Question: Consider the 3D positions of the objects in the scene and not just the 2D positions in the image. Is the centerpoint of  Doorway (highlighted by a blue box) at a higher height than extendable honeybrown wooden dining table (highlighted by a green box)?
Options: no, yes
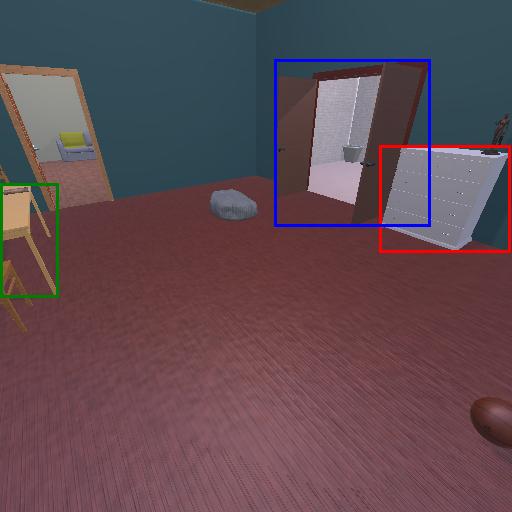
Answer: no